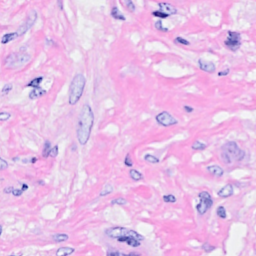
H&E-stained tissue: Breast